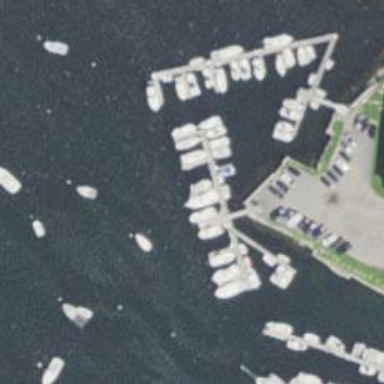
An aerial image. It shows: Man-made pier.